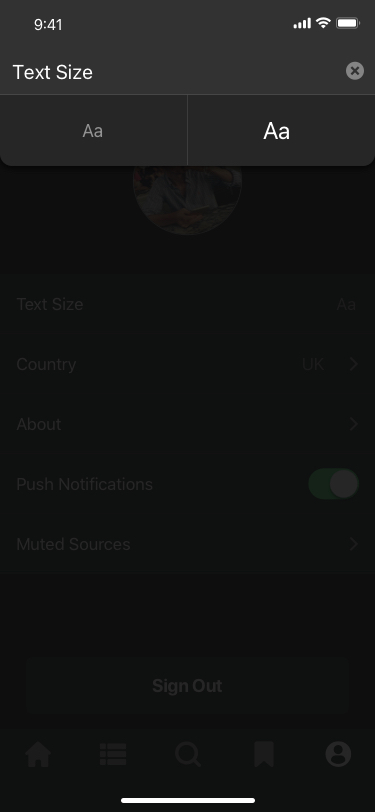
Text in this UI design:
Aa
Aa
Text Size